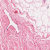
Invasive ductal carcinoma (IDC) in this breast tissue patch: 0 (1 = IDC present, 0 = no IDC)